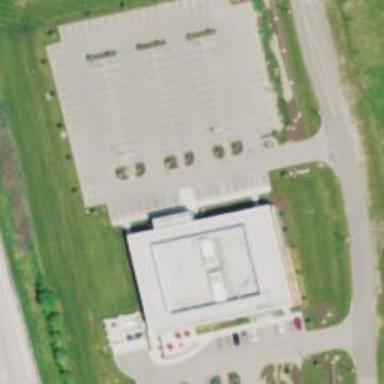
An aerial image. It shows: Parking space is available.